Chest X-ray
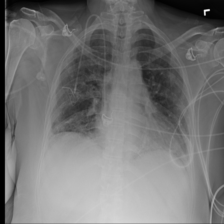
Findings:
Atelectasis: negative
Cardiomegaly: negative
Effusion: negative
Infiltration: negative
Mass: negative
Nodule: negative
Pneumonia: negative
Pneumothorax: negative
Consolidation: negative
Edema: negative
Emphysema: negative
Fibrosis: negative
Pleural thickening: negative
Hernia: negative